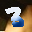
Label: 3